Interaction volume radius: 5 \u00c5
Interaction volume height: 10 \u00c5
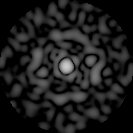
Disorder parameter: 0.8258